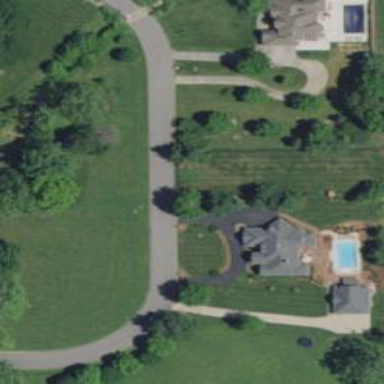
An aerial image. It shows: Driveway.